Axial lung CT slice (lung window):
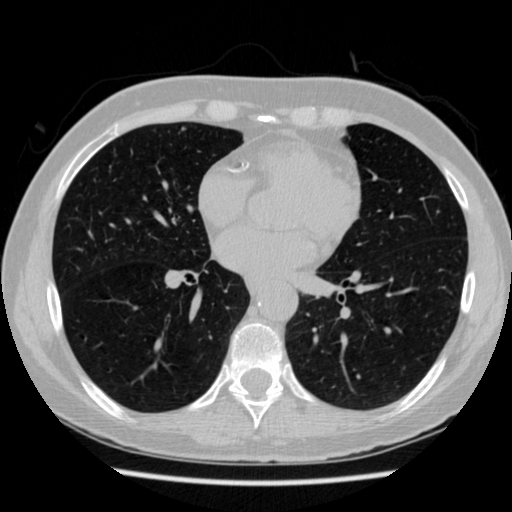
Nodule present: yes
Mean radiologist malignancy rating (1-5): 2.25